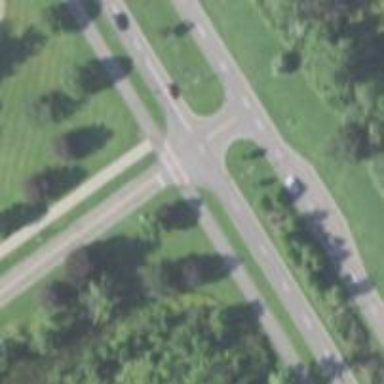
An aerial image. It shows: Marked crossing on footway.